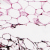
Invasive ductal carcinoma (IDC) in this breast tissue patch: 0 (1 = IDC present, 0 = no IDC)